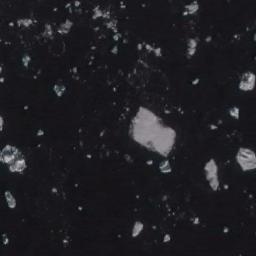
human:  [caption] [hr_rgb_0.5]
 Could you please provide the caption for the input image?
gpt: There are many ice on the black sea .

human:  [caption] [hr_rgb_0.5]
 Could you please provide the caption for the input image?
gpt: There are sea ice of different shapes and sizes .

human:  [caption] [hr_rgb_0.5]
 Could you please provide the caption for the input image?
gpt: A large piece of ice and many small pieces of ice around it are scattered on the deep blue sea .

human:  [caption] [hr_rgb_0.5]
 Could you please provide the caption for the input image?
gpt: A large piece of sea ice and a lot of small pieces of sea ice float in the deep blue sea .

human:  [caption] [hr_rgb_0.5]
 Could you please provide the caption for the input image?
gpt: There are some pieces of sea ice .